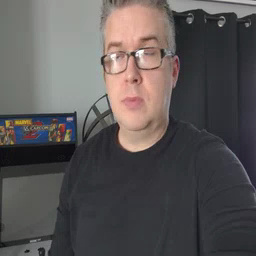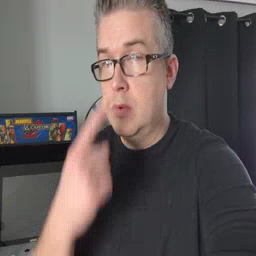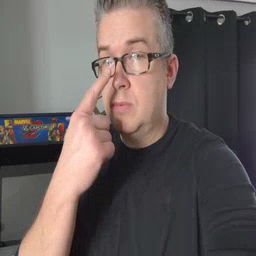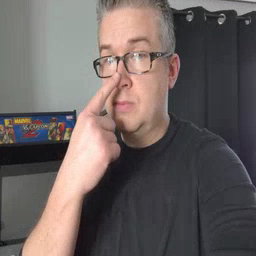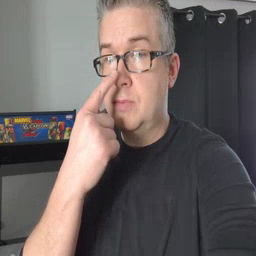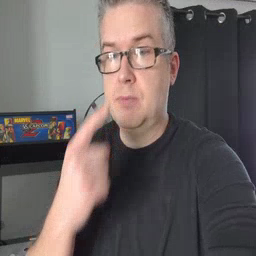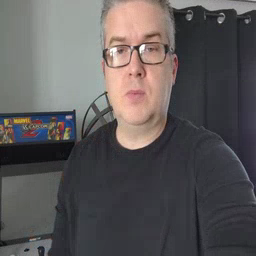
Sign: nose